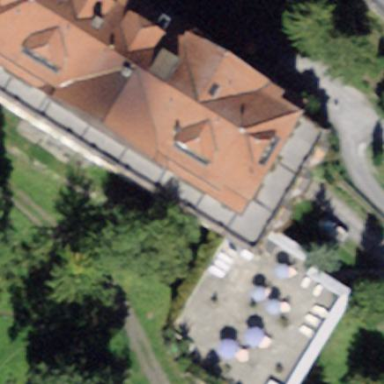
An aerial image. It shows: Hotel building.